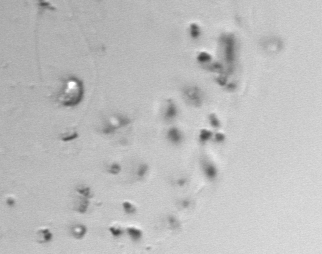
Label: Phaeocystis